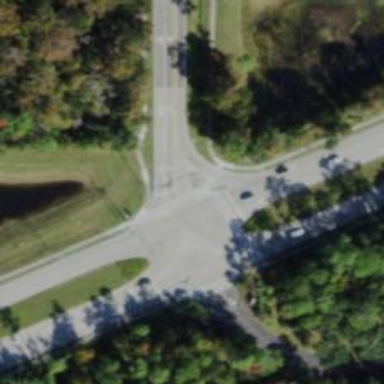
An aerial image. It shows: Marked road crossing.